Question: I searched over the web during the last few weeks (seriously) but I can't find what I need. I just would like to start an intent corresponding to the action. It generally offers either or . And then, if more application are installed on the device, they can be listed as well.
Here is an example of what I want :

I precise that I need to support API level 14 and higher.
I found <URL> but it works only with which is a problem for me, and is only availbable on API lvl 19 and higher.
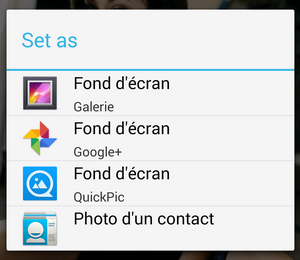
Answer: I found the answer by my self :
'''
Intent intent = new Intent(Intent.ACTION_ATTACH_DATA);
intent.setDataAndType(imageUri, "image/*");
intent.putExtra("jpg", "image/*");
startActivityForResult(Intent.createChooser(intent,
getString(R.string.set_as)), REQUEST_ID_SET_AS_WALLPAPER);
'''
You just have to ensure that the uri is public and will be reachable by the crop application chosen by the user.